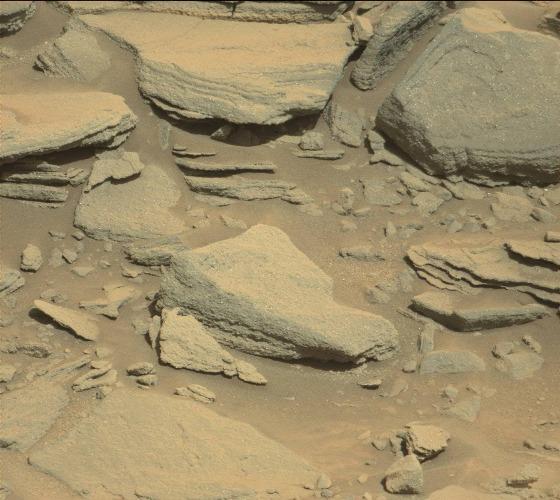
Terrain classes present: Bedrock, Gravel / Sand / Soil, Rock, Shadow